Aerial crown-view tile of a tropical tree (Barro Colorado Island, Panama), acquired 20250414:
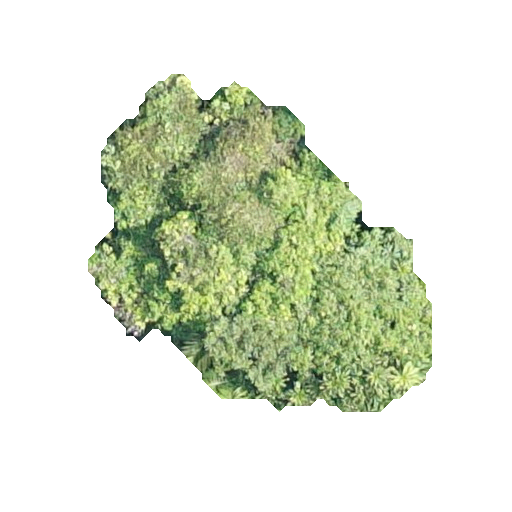
Species: Protium tenuifolium
GBIF accepted scientific name: Protium tenuifolium
Crown area: 114.448 m²